A bearing vibration time series has been folded into this square grayscale image, one row per segment of consecutive samples. Based on the visible evidence, which condition applies: normal, inner_race, outer_race, ball?
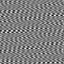
Answer: outer_race